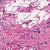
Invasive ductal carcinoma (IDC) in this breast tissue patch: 0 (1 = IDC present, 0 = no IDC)